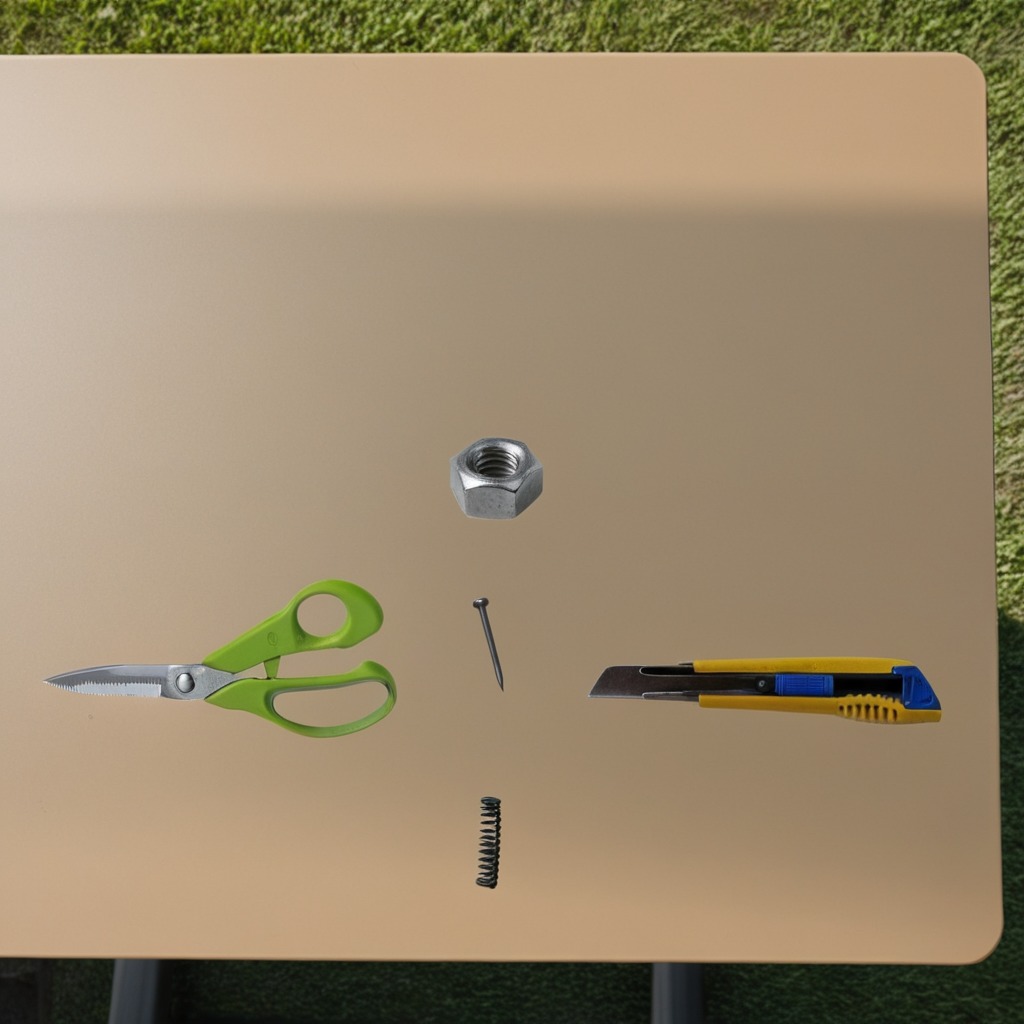
A utility knife, an iron nail, a coiled metal spring, a metal nut, and a pair of scissors are lying on the table.